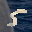
Label: 5